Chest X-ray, AP view. Patient: 46 years old, sex F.
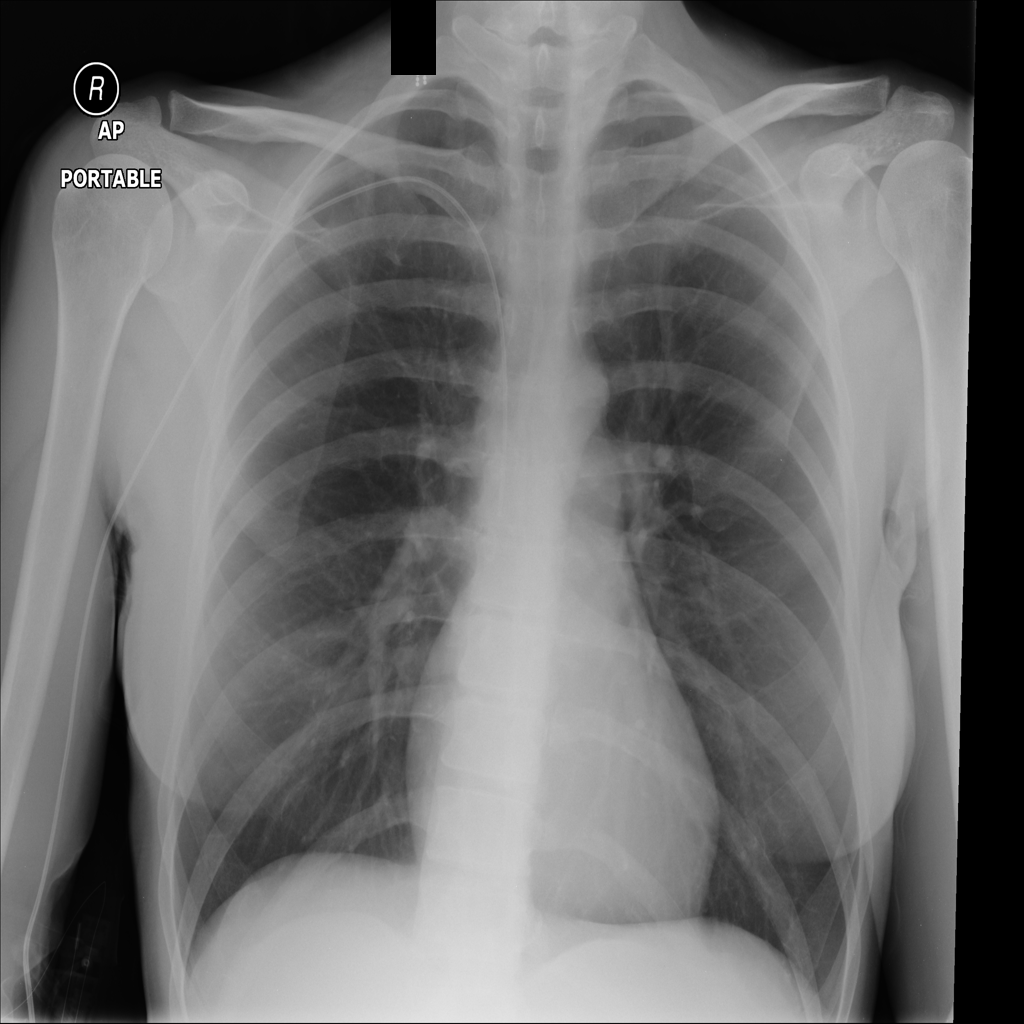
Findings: No Finding